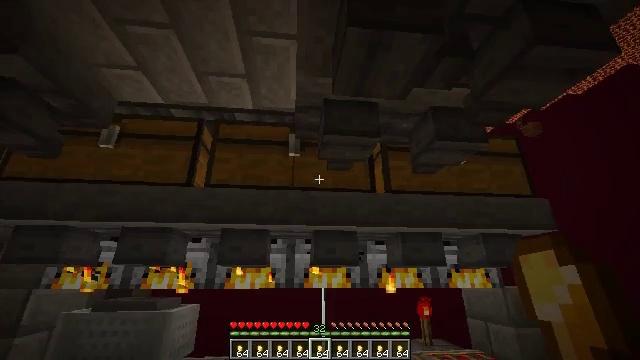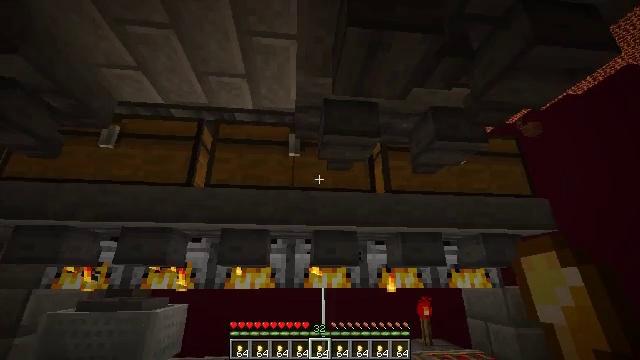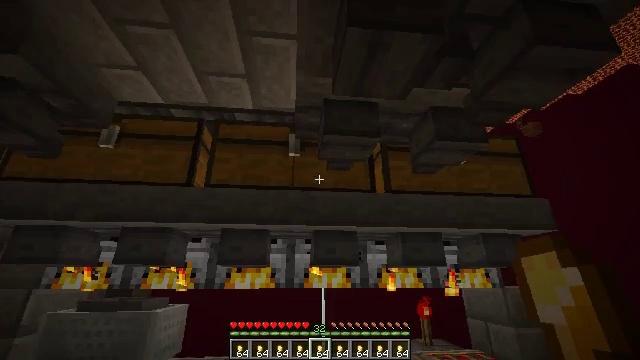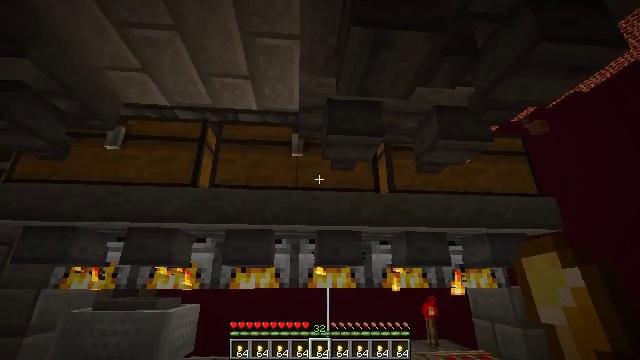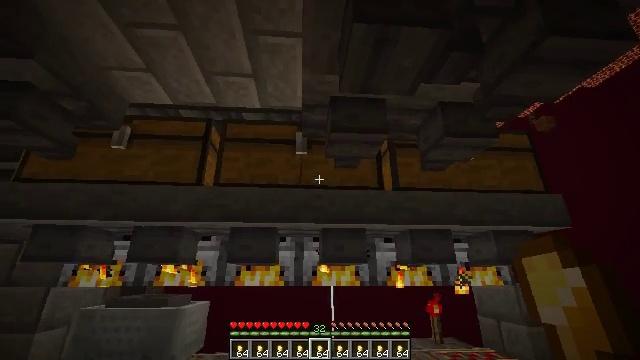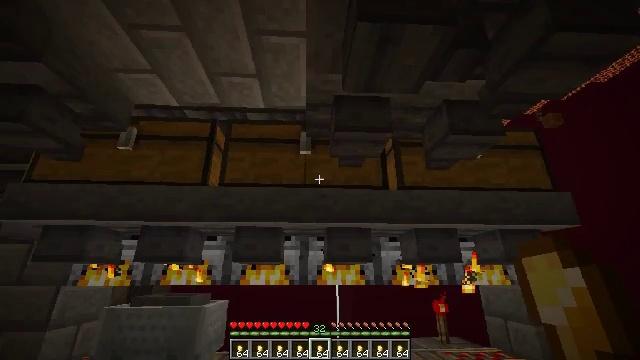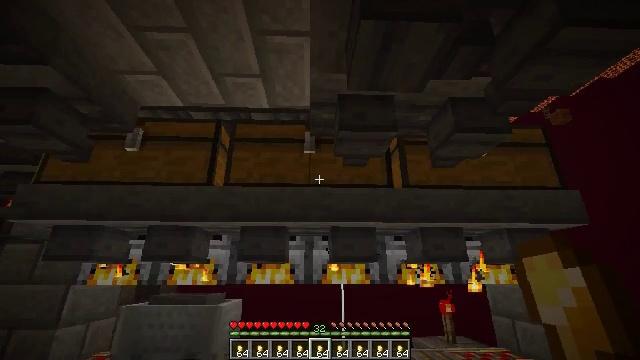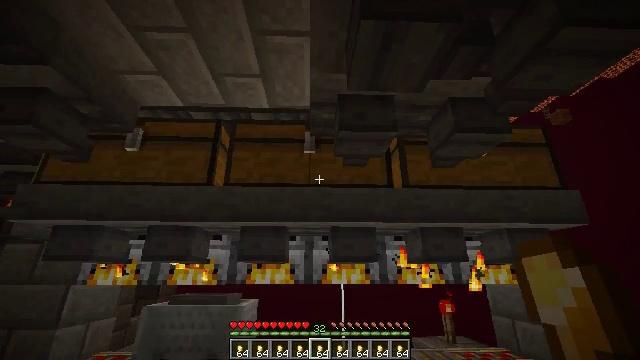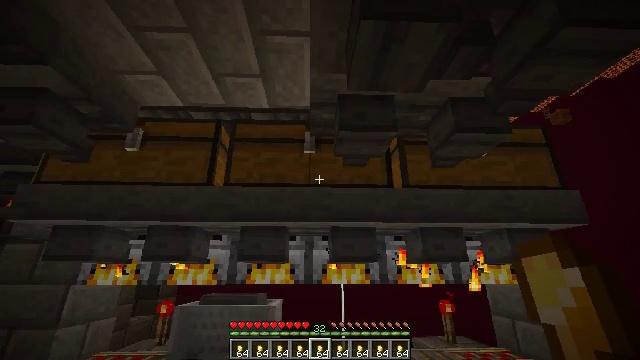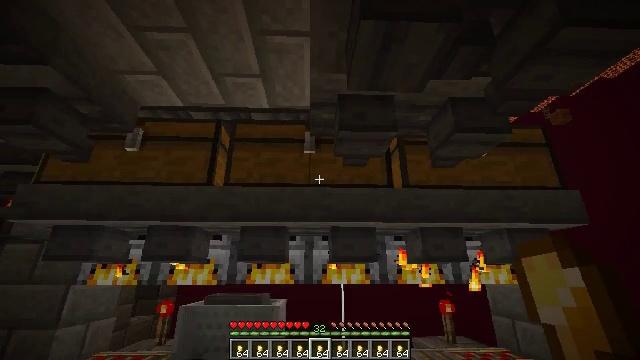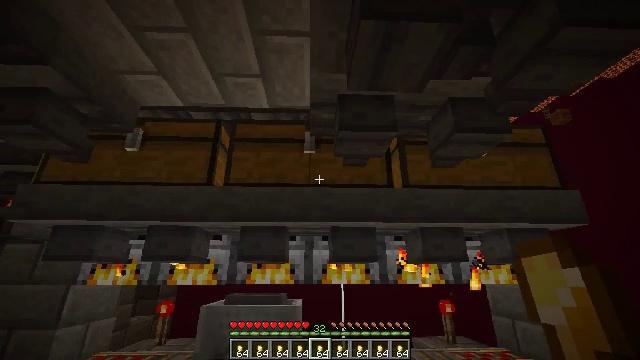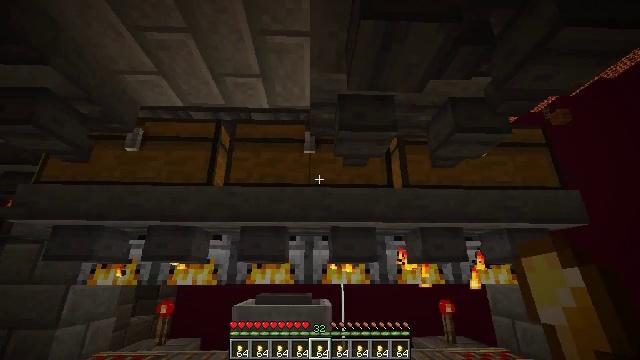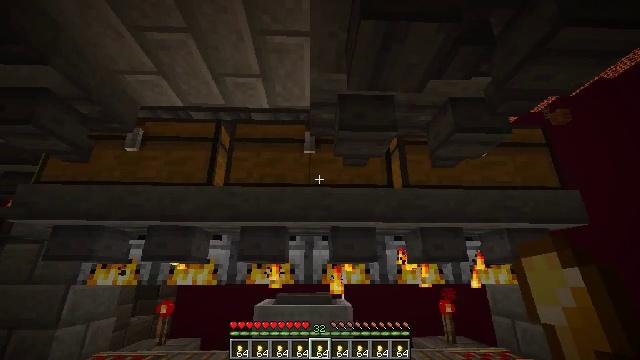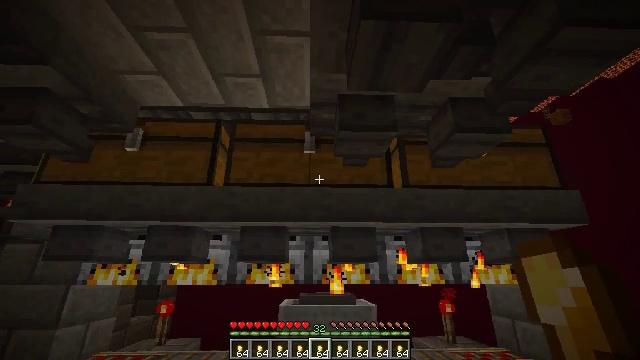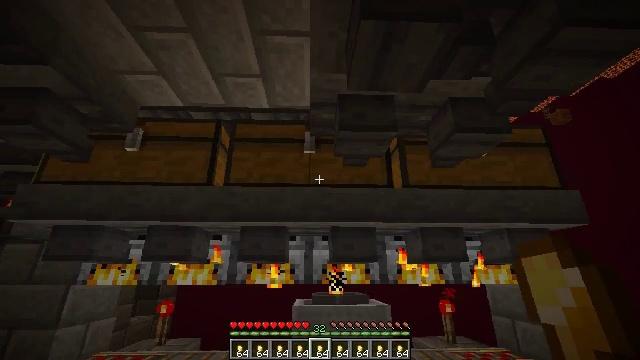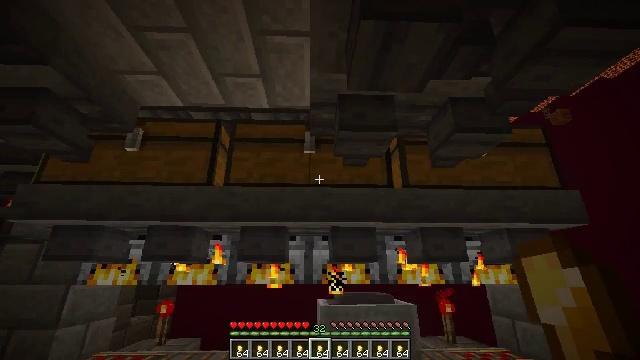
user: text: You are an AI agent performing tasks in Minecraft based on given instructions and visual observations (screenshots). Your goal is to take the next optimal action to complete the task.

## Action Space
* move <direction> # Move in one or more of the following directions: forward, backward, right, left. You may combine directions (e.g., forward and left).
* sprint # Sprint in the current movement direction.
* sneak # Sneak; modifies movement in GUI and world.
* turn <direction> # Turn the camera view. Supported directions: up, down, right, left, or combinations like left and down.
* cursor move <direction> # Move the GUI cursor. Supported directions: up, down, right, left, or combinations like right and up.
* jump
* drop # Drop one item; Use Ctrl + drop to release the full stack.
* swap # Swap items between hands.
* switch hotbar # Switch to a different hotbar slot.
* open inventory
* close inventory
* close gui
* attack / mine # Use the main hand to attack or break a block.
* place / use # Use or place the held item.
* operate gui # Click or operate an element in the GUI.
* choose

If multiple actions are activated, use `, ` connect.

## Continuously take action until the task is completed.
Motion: motion action
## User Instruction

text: Smelt gold ore into a gold ingot.
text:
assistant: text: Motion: no_op
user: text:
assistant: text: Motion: no_op
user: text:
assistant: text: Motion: no_op
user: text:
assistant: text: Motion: no_op
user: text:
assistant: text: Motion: turn left
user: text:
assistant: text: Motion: turn left
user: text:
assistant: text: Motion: no_op
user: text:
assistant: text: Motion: no_op
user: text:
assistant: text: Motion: no_op
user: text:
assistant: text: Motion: no_op
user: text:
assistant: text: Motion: no_op
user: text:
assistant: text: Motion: no_op
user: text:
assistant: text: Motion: no_op
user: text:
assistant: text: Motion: no_op
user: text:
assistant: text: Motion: no_op
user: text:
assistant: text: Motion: no_op
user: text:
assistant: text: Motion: no_op
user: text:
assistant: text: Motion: no_op
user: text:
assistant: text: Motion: no_op
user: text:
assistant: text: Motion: no_op
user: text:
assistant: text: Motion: no_op
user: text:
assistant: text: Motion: no_op
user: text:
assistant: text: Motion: no_op
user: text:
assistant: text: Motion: turn down
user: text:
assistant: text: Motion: turn left and down
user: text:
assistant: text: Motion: turn left and down
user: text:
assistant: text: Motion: turn left and down
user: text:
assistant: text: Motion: turn left
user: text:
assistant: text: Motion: turn left
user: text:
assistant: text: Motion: turn left